Field crop: tomato
Growth stage: 2
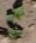
Species: solanum